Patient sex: M
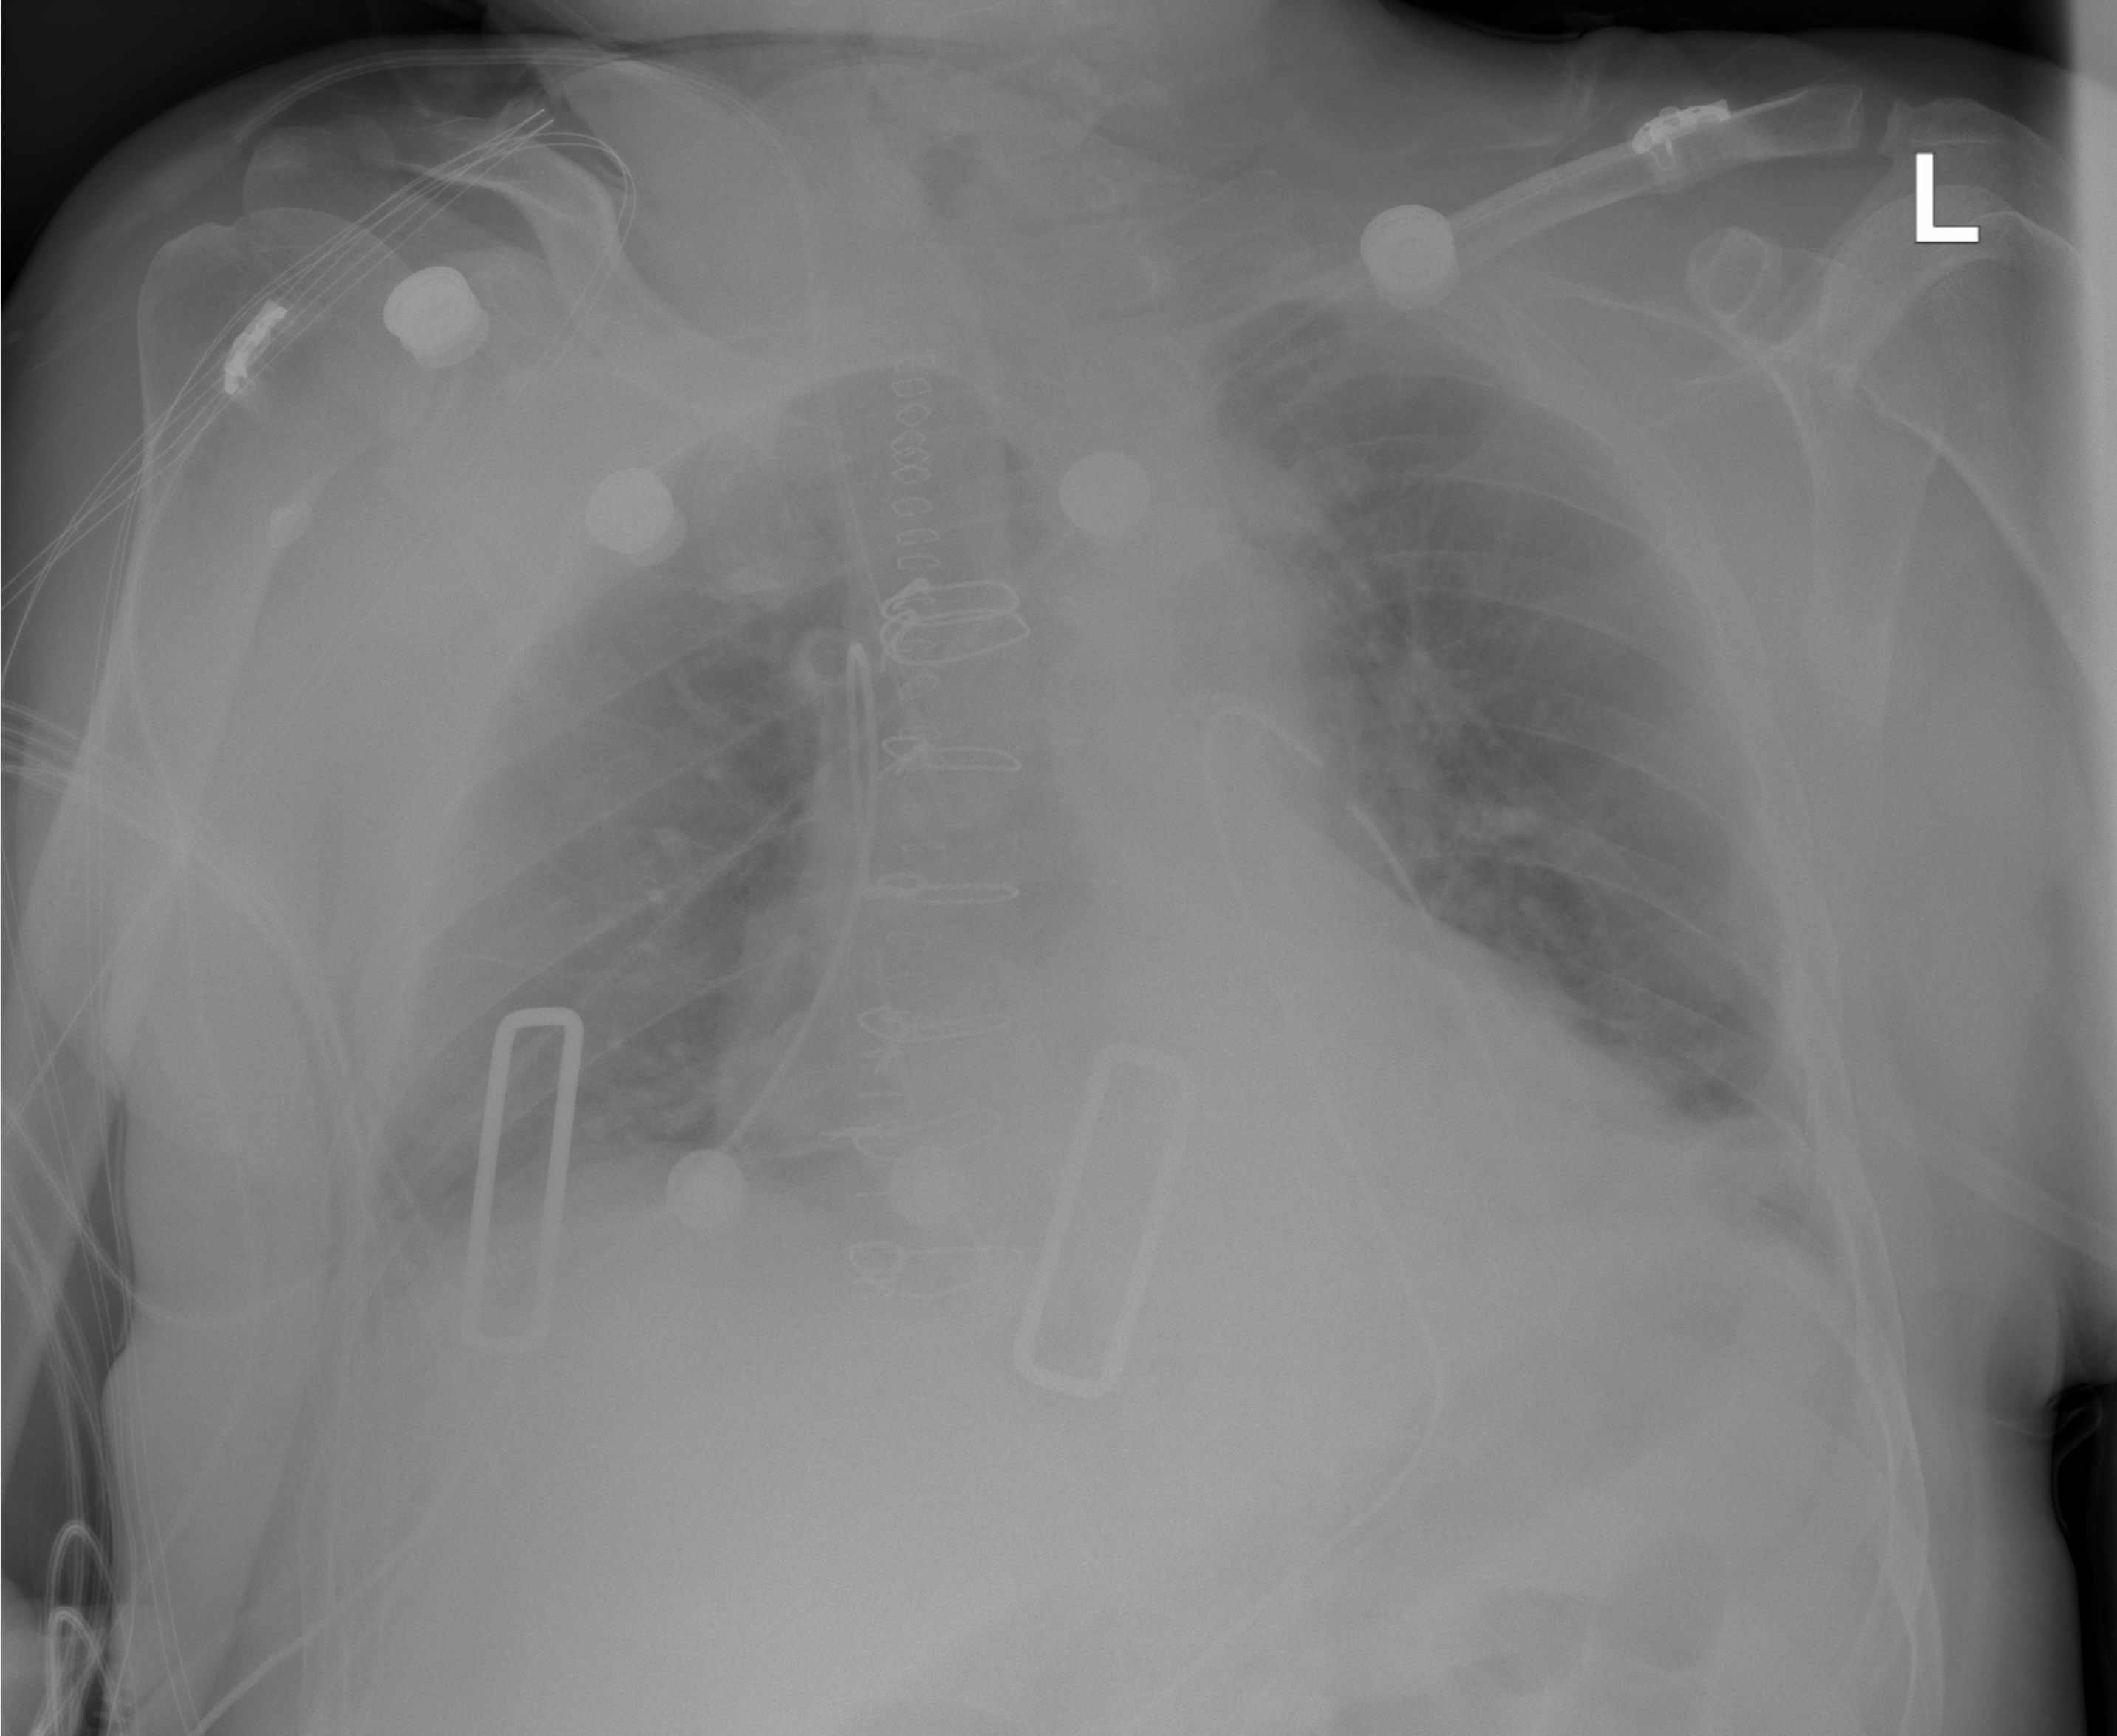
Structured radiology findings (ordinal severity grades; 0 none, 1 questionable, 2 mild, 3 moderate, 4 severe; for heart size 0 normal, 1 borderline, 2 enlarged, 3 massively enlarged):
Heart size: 2
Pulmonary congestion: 2
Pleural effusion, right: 2
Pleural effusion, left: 2
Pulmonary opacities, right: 0
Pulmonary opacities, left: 0
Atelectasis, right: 2
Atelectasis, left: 2